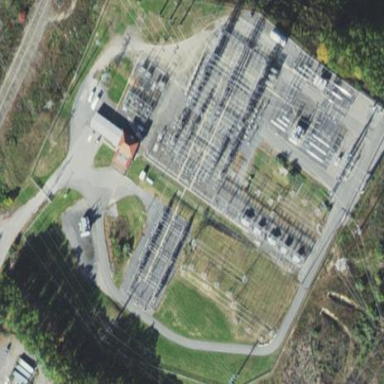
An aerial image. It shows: Outdoor power substation surrounded by fence. This substation operates at the transmission level.